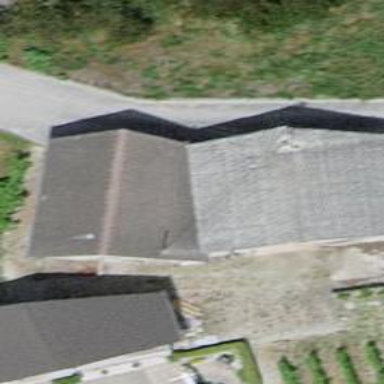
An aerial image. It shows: Barn.